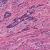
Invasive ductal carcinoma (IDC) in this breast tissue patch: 0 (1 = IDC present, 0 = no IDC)